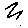
Label: zigzag